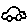
Label: car